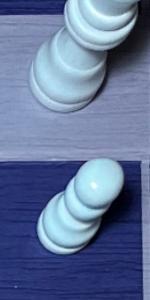
Label: Pawn_White